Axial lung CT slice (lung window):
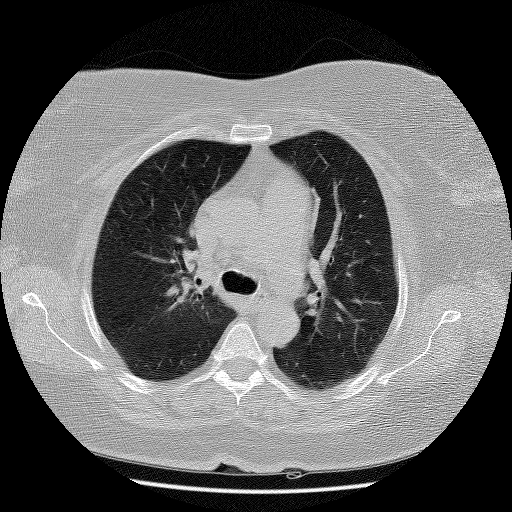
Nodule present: no